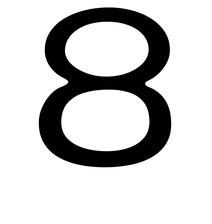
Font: Gluten_Light